Question: I'd like some help figuring out how to re-code the following fly-out menu function:
'''
var site = function() {
this.navLi = $('#dnoa_nav li ul li').children('ul').hide().end();
this.init();
};
site.prototype = {
init : function() {
this.setMenu();
},
setMenu : function() {
$.each(this.navLi, function() {
if ( $(this).children('ul')[0] ) {
$(this)
.append('<span />')
.children('span')
.addClass('hasChildren')
}
});
this.navLi.hover(function() {
$(this).find('> ul').stop(true, true).slideDown('fast');
},
function() {
$(this).find('> ul').stop(true, true).hide();
});
}
}
new site();
'''
You can see it in action <URL>.
What I would like for the script to do is to keep the parent LI's in their hover state as a child LI is selected. Looking something like this:

Any ideas on what I can tweak in the function which I have pasted above? Thank you so much in advance!
Below is a copy of my CSS (and I hope that I haven't made a mess):
'''
/* DNoA Nav menu */
.hasChildren {
position: absolute;
width: 11px; height: 24px;
background-image: url('/test/img/page/bkgd_navigation_subcell_hint.gif');
right : 0;
bottom: 0;
}
#dnoa_nav {
float: left;
margin: 0;
padding-top: 3px;
padding-left: 19px;
}
#dnoa_nav li a, #dnoa_nav li {
float: left;
}
#dnoa_nav li {
list-style: none;
position: relative;
font-family: "Lucida Grande","Lucida Sans Unicode",Arial,Verdana,sans-serif;
font-size: 14px;
font-weight: bold;
letter-spacing: 0.3px;
}
#dnoa_nav li a {
padding: 17px 16px;
text-decoration: none;
color: white;
}
#dnoa_nav li:hover a {
background-image: url('/test/img/page/bkgd_navigation_cell.jpg');
background-repeat: repeat;
}
/* DNoA Nav submenu */
#dnoa_nav li ul {
display: none;
position: absolute;
left: 0;
top: 100%;
padding: 0;
margin: 0;
}
#dnoa_nav li:hover > ul {
display: block;
}
#dnoa_nav li ul li {
_display: inline; /* for IE6 */
}
#dnoa_nav li ul li a {
background: #eeeeee;
padding-top: 8px;
padding-bottom: 10px;
border-bottom: 1px solid #CCCCCC;
border-left: 1px solid #CCCCCC;
border-right: 1px solid #CCCCCC;
width: 175px;
font-weight: normal;
color: #005CA9;
display: block;
}
#dnoa_nav li ul li, #dnoa_nav li ul li a {
float: none;
background-image: none !important;
}
#dnoa_nav li ul li:hover a {
background: #005ca9;
background-image: url('/test/img/page/bkgd_navigation_subcell_over.gif') !important;
background-repeat: repeat;
color: #FFFFFF;
}
/* DNoA Nav subsubmenu */
#dnoa_nav li ul li ul {
display: none;
position: absolute;
left: 93%;
top: 7px;
padding: 0;
margin: 0;
border-top: 1px solid #CCCCCC;
z-index: 9999;
}
#dnoa_nav li ul li:hover > ul {
display: block;
}
#dnoa_nav li ul li ul li {
_display: inline; /* for IE6 */
}
#dnoa_nav li ul li ul li a {
background: #f8f8f8;
padding-top: 8px;
padding-bottom: 10px;
border-bottom: 1px solid #CCCCCC;
border-left: 1px solid #CCCCCC;
border-right: 1px solid #CCCCCC;
width: 175px;
font-weight: normal;
color: #005CA9;
display: block;
}
#dnoa_nav li ul li ul li, #dnoa_nav li ul li ul li a {
float: none;
background-image: none !important;
}
#dnoa_nav li ul li ul li:hover a {
background: #005ca9;
background-image: url('/test/img/page/bkgd_navigation_subcell_over.gif') !important;
background-repeat: repeat;
color: #FFFFFF;
}
'''
Thanks,
Berklie
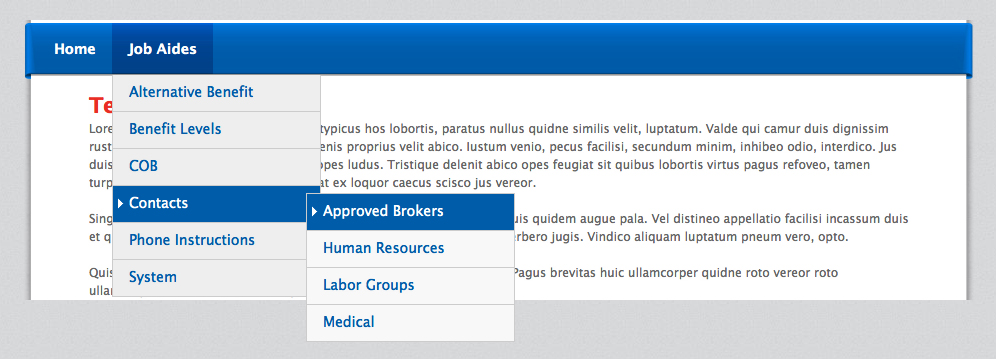
Answer: I finally got things how I wanted to work... based on the fact that Stack Overflow folks helped to point me in the correct direction: it was the CSS that needed tweaking, not the jQuery function. I ended up re-learning about CSS Selectors and how the use of the "greater than" sign ( ">" ) will allow the CSS to only directly affect a direct child LI of the parent UL... and not cascade down to every other child LI and UL (which was the problem that I was having when I styled the top-most UL and LI). So, these statements were edited to make it work:
'''
#dnoa_nav li:hover a {
background-image: url('/test/img/page/bkgd_navigation_cell.jpg');
background-repeat: repeat;
}
'''
Was edited to:
'''
#dnoa_nav li:hover > a {
background-image: url('/test/img/page/bkgd_navigation_cell.jpg');
background-repeat: repeat;
}
'''
And this:
'''
#dnoa_nav li ul li:hover a {
background: #005ca9;
background-image: url('/test/img/page/bkgd_navigation_subcell_over.gif');
background-repeat: repeat;
color: #FFFFFF;
}
'''
Was edited to:
'''
#dnoa_nav li ul li:hover > a {
background: #005ca9;
background-image: url('/test/img/page/bkgd_navigation_subcell_over.gif');
background-repeat: repeat;
color: #FFFFFF;
}
'''
Thanks again for leading me on a path to learn about CSS Selectors,
Berklie